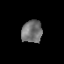
Tissue: prostate
Cell type: T cells
Senescence score: 0.2449
Nuclear area (px): 456
Mean DAPI intensity: 114.831